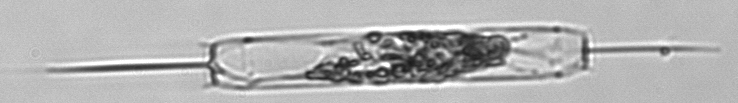
Label: Ditylum_brightwellii